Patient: sex M, age 60
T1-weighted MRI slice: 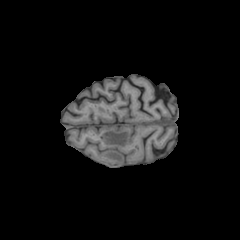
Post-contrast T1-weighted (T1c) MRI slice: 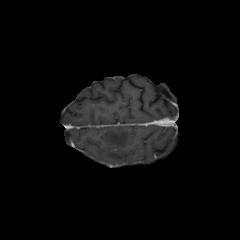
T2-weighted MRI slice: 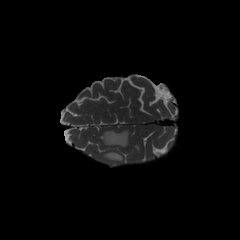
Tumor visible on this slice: yes
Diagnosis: Glioblastoma, IDH-wildtype
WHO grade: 4